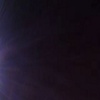
Label: space